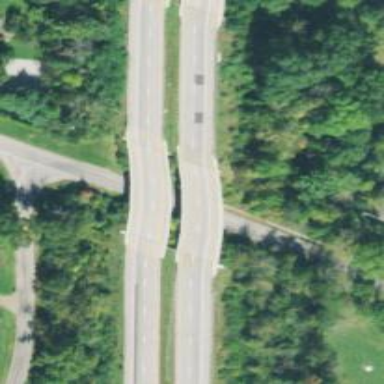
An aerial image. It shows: Bridge on trunk expressway.